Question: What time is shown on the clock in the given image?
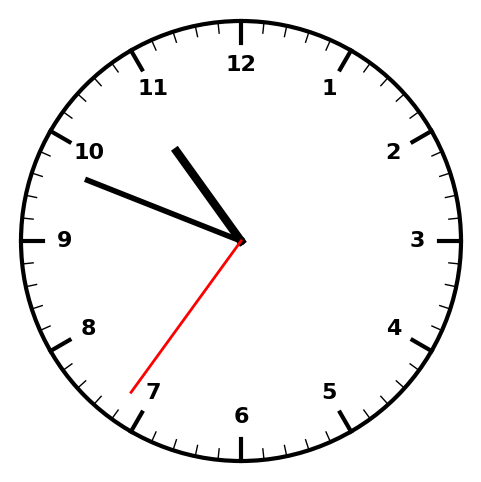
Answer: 10:48:36